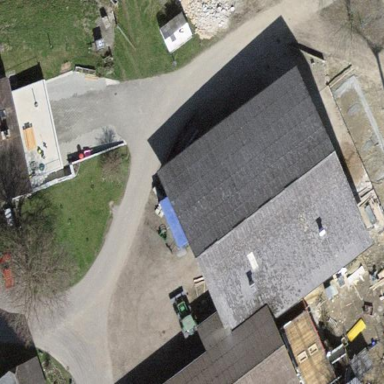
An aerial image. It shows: Farmyard area.